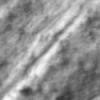
Label: no_change